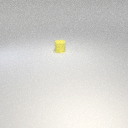
small yellow rubber cylinder